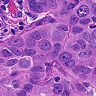
Metastatic tissue present: yes